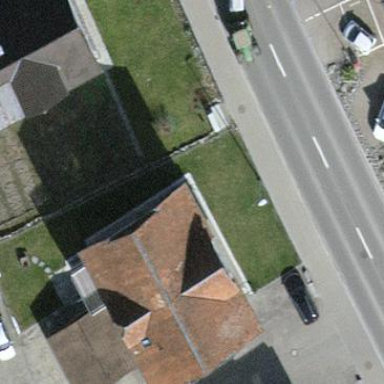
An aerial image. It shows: Simple house.